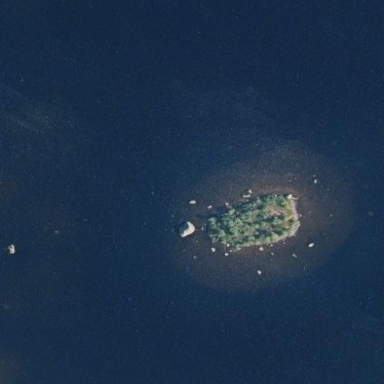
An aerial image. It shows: Islet.